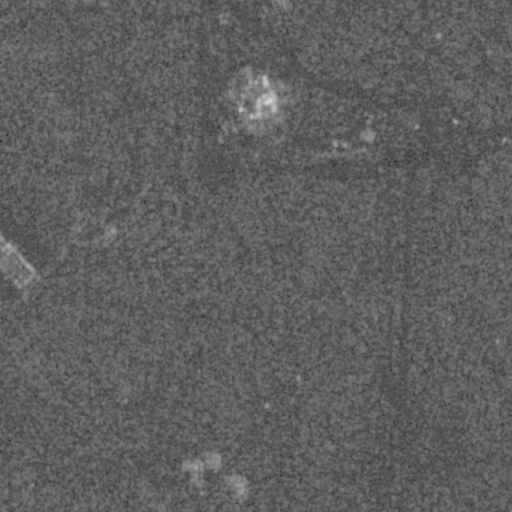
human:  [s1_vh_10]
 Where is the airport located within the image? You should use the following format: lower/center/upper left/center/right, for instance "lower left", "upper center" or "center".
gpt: The airport is located in the left of the image.
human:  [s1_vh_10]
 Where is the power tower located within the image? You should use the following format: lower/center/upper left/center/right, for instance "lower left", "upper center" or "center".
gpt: The power tower is located in the upper right of the image.
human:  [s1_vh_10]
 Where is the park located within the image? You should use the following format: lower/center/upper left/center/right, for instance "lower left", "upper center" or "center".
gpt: There is no park in the image.

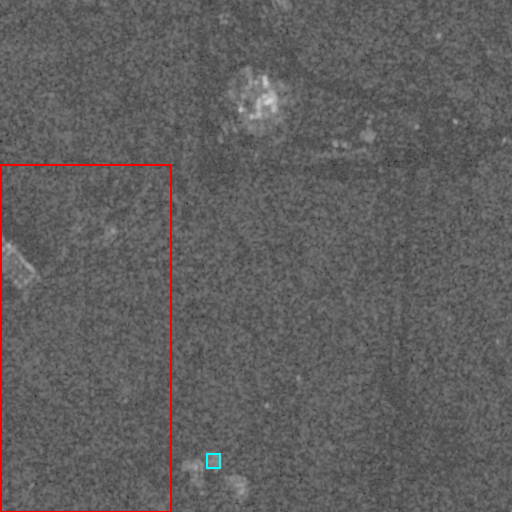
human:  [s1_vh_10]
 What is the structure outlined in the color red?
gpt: The structure outlined in red is an airport.
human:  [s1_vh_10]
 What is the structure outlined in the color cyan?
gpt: The structure outlined in cyan is a power substation.
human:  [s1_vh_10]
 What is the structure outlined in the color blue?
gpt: There is no blue outline.